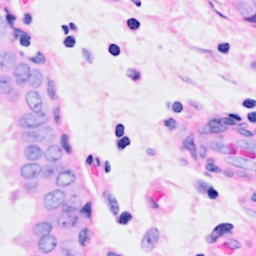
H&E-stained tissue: Breast